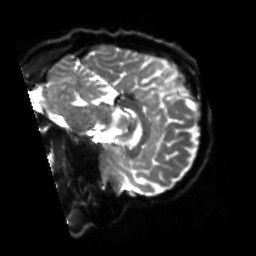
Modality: sbref
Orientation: sagittal
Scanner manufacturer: siemens
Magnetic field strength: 3 T
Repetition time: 4 s
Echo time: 0.0594 s